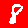
Digit: 8